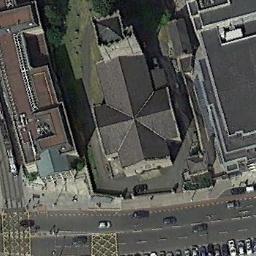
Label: church